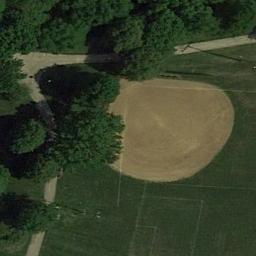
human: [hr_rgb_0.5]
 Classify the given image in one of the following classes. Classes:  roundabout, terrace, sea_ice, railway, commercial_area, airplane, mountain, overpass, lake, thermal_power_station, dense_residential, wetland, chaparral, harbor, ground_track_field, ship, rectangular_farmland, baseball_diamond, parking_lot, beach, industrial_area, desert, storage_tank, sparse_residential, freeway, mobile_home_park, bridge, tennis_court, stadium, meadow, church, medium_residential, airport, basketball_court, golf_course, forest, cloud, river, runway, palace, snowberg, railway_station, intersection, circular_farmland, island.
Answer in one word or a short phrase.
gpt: baseball_diamond